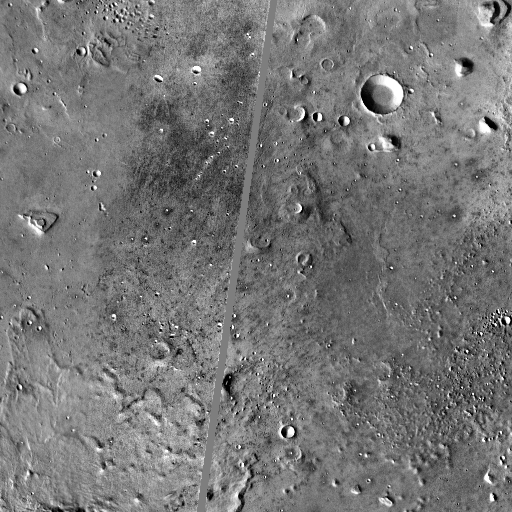
Crater classes present: Background, Other, Layered, Buried, Secondary